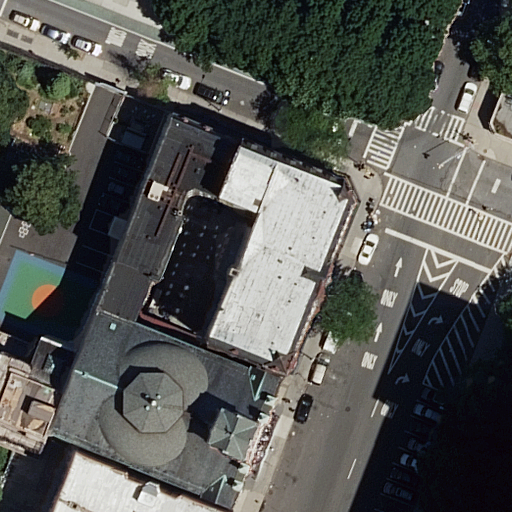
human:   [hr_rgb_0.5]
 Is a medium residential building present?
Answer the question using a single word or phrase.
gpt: yes

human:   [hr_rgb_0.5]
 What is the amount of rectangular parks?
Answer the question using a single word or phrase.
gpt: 1

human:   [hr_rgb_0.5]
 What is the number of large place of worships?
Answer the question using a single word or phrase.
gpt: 1

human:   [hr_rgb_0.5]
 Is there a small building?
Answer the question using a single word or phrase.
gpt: yes

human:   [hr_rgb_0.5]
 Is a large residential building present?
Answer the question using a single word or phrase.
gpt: yes

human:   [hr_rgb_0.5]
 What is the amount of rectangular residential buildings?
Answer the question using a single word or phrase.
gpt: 5

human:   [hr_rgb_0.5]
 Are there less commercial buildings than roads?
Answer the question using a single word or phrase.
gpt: yes

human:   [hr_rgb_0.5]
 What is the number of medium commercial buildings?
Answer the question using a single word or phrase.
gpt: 0

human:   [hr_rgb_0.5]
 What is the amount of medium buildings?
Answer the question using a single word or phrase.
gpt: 4

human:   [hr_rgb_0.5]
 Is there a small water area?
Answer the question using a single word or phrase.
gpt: no

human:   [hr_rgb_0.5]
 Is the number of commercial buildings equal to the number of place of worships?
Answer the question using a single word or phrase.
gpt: no

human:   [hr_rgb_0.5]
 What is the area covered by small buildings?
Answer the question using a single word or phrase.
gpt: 117m2

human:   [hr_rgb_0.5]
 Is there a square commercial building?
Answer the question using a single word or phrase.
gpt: no

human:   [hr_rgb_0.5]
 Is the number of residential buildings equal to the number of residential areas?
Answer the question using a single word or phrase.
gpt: no

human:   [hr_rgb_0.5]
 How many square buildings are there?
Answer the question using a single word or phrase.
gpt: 0

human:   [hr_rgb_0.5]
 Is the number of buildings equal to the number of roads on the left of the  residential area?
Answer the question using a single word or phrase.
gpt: no

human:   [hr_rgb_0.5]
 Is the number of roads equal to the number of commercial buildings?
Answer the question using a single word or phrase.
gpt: no

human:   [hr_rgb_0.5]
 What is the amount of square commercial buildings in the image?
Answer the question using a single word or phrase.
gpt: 0

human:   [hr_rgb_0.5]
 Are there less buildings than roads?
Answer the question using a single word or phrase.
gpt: no

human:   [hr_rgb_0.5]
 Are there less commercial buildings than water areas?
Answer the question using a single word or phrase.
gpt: no

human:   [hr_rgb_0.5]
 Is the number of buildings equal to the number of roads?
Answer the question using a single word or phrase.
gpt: no

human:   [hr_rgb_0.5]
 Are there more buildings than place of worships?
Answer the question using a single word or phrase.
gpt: yes

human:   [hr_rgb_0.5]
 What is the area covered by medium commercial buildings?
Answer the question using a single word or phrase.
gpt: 0m2

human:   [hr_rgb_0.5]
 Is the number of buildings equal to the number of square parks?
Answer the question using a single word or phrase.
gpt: no

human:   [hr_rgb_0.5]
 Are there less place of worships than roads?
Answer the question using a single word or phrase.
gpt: yes

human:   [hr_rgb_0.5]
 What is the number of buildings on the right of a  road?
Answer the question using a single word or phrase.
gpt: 1

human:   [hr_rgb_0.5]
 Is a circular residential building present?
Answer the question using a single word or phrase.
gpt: no

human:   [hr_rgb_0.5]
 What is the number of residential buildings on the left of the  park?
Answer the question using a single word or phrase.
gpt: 8

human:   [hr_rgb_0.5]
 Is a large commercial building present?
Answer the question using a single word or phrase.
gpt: no

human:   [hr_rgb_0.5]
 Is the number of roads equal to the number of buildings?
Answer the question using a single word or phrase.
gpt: no

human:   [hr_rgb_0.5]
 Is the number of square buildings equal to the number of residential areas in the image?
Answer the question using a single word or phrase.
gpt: no

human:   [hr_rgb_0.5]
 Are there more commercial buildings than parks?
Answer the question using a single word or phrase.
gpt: no

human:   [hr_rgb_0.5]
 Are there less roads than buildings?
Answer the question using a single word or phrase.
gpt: yes

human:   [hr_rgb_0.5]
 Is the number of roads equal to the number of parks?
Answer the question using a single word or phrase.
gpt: no

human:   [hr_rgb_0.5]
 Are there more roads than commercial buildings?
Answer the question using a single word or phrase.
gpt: yes

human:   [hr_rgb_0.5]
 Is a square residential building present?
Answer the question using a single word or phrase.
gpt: no

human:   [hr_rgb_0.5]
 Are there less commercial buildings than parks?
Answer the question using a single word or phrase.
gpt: yes